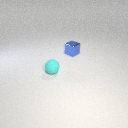
small cyan rubber sphere to the left of small blue metal cube